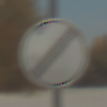
Verkehrszeichen: EndeSaemtlicherBegrenzungen
Umgebung: Outdoor, Suburban
Tageszeit: MorningAfternoon
Wetter: PartlyCloudy
Licht: Natural
Jahreszeit: NotSpecified
Kontrast: HighContrast